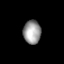
Tissue: skin
Cell type: Myeloid cells
Senescence score: 0.7208
Nuclear area (px): 409
Mean DAPI intensity: 153.213